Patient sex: M
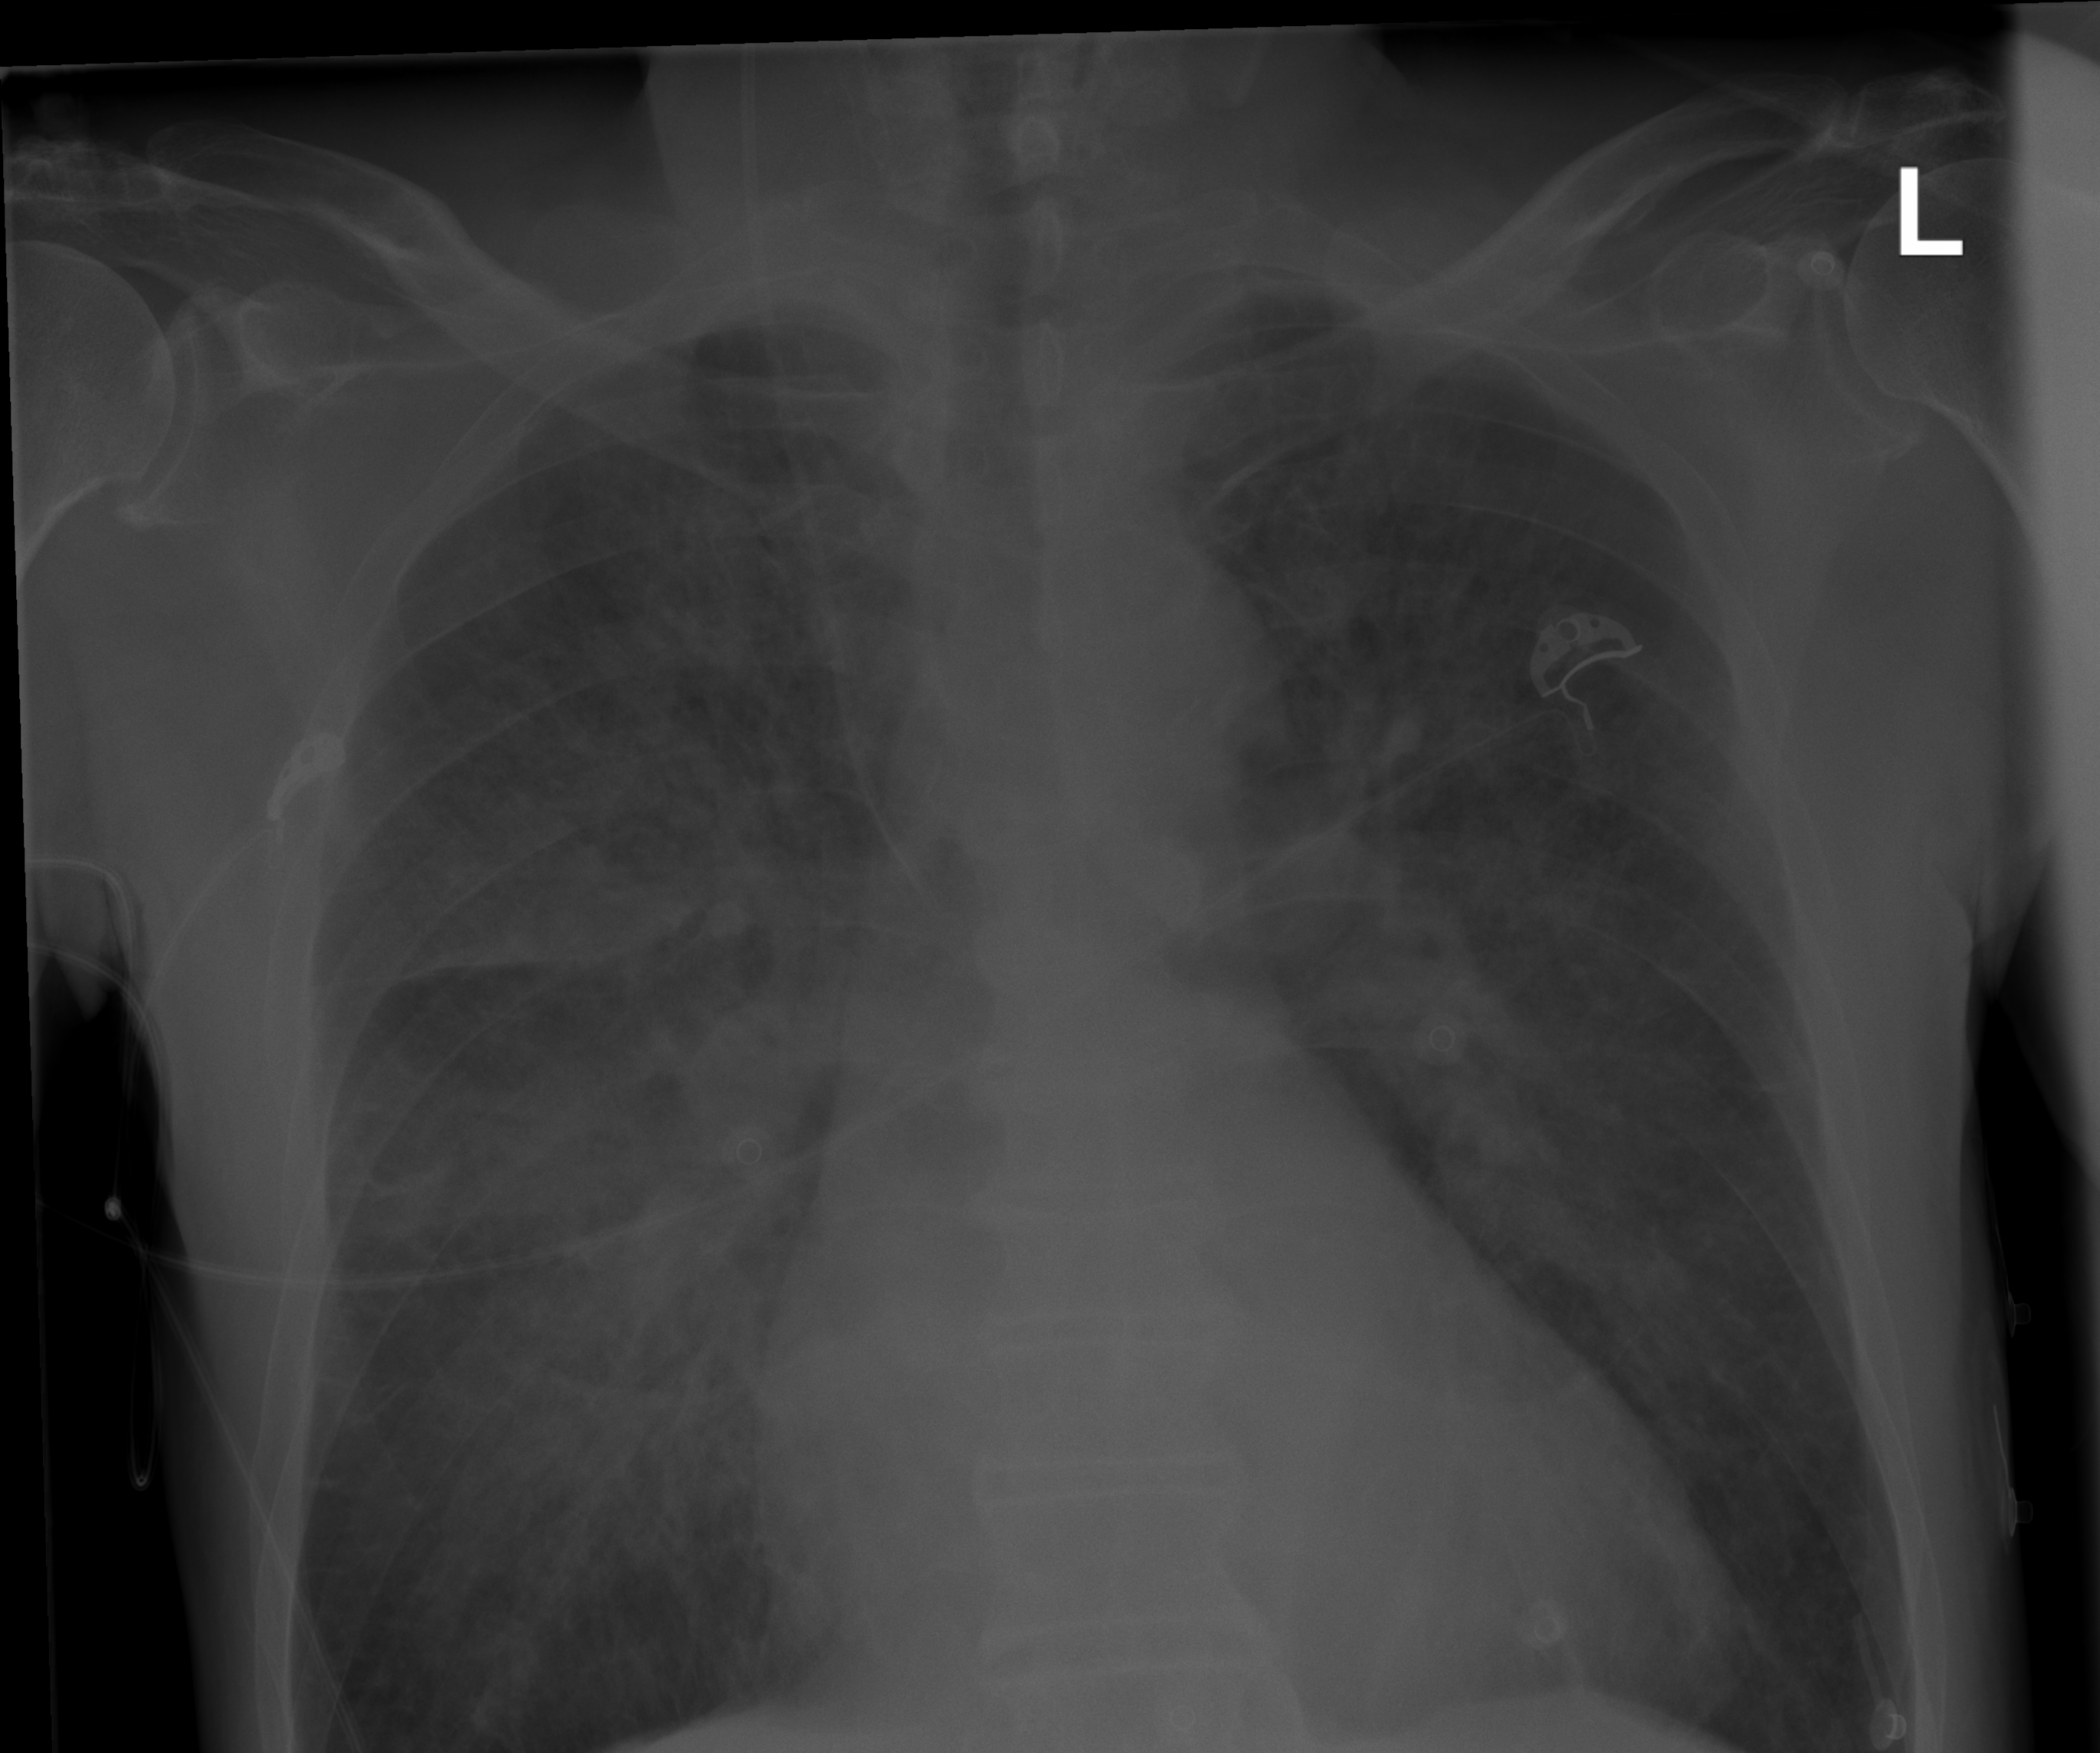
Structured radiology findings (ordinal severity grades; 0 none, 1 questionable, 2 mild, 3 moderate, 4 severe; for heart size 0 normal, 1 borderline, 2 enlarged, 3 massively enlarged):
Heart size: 0
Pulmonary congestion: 3
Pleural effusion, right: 0
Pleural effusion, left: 0
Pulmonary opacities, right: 3
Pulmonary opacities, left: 3
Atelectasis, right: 2
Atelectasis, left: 2